Field crop: tomato
Growth stage: 1
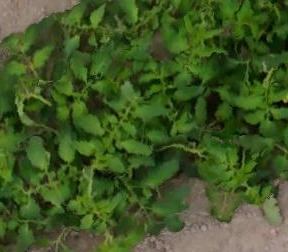
Species: tomato